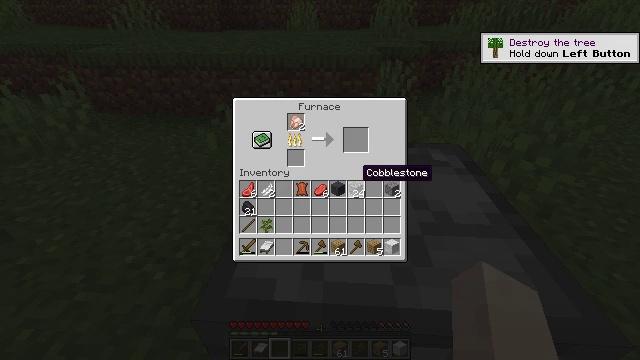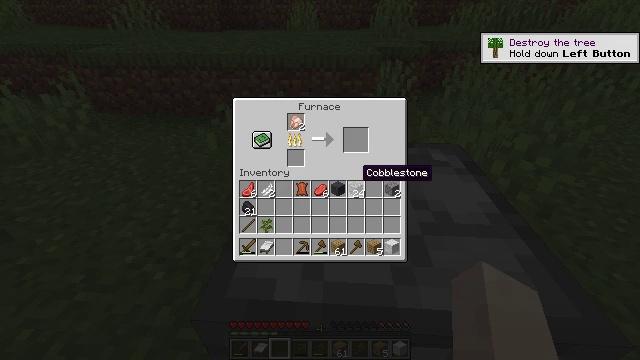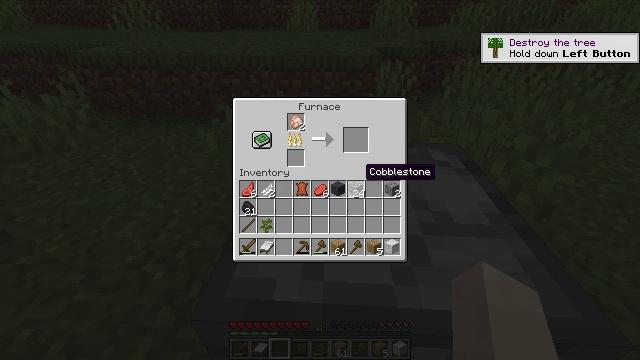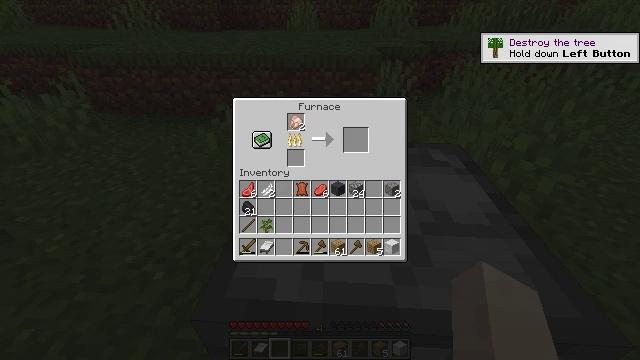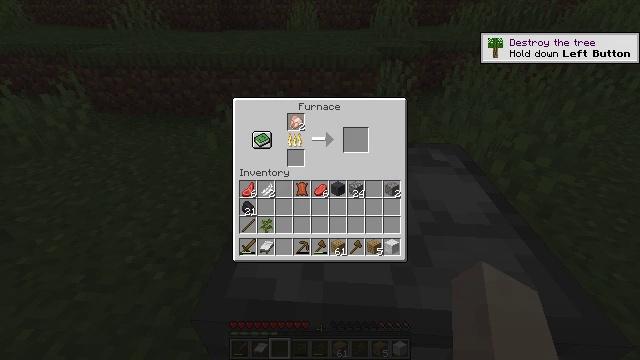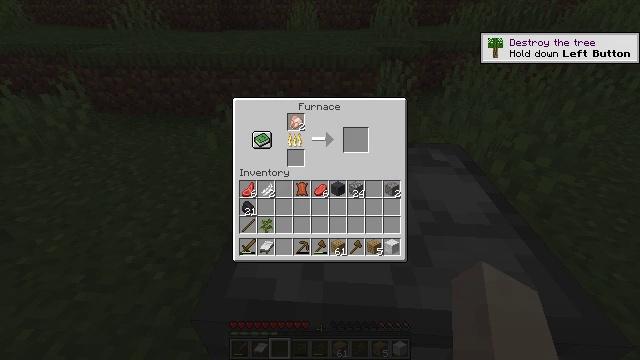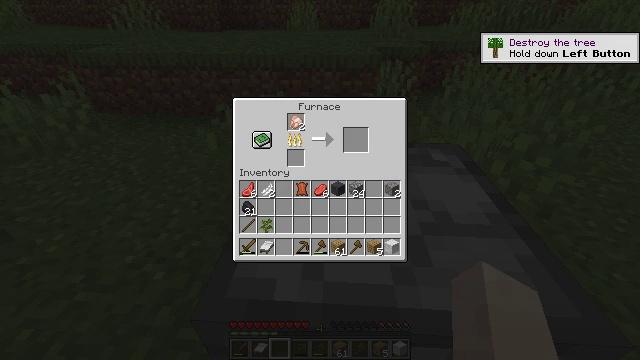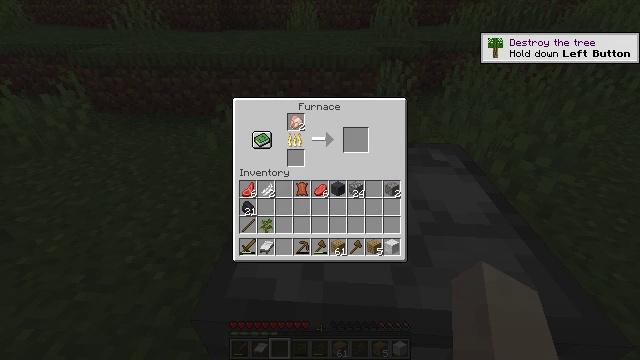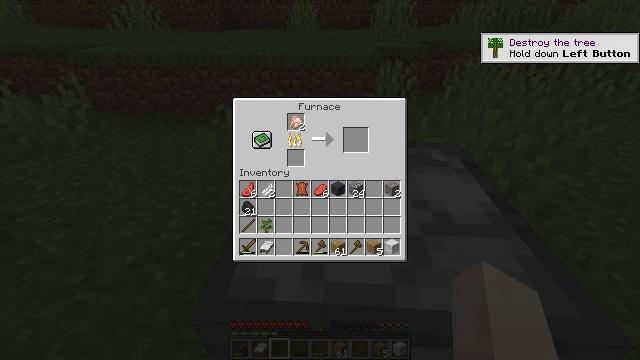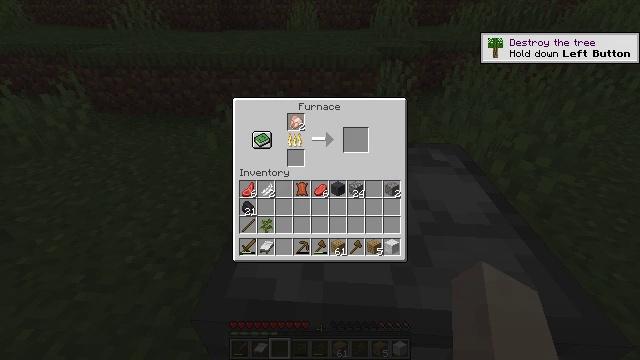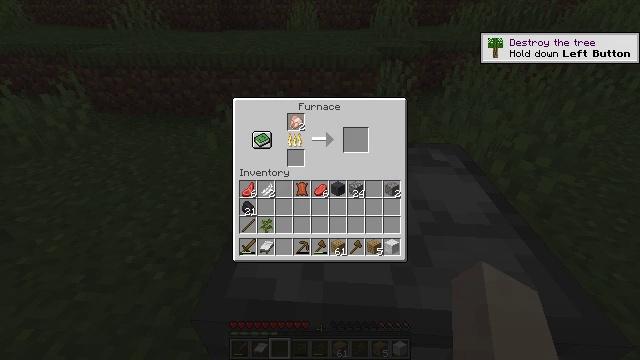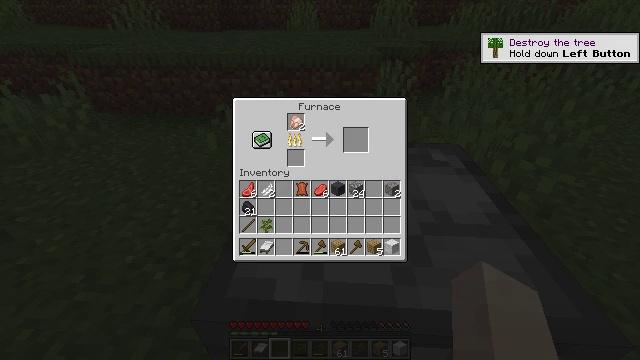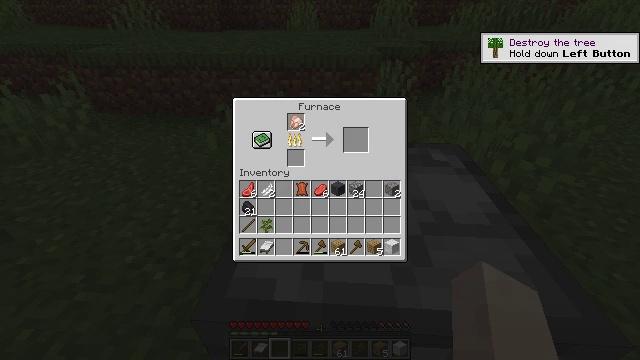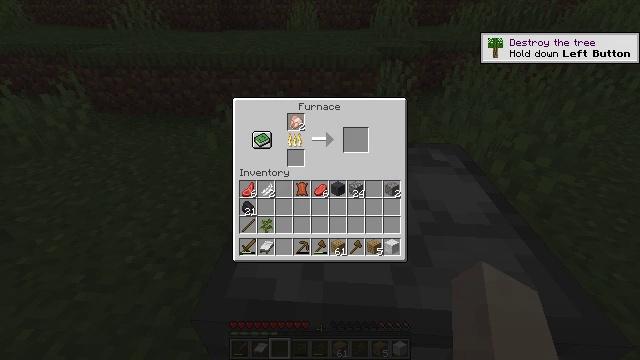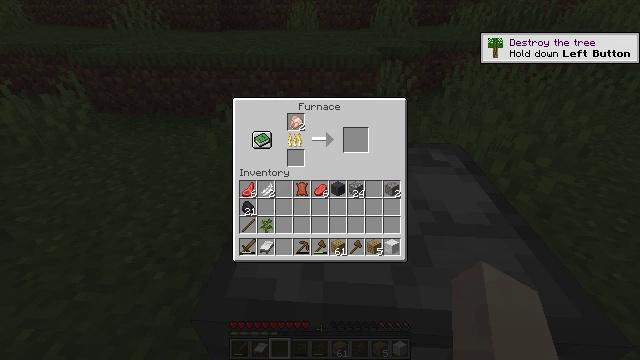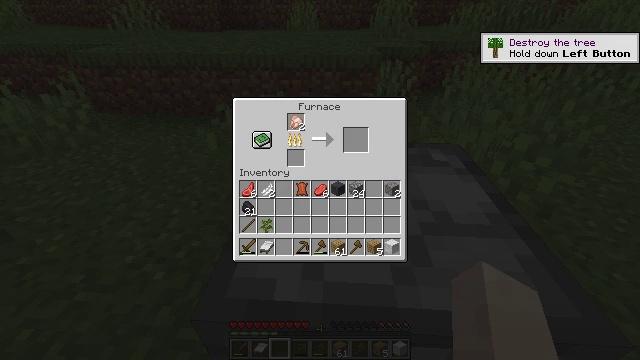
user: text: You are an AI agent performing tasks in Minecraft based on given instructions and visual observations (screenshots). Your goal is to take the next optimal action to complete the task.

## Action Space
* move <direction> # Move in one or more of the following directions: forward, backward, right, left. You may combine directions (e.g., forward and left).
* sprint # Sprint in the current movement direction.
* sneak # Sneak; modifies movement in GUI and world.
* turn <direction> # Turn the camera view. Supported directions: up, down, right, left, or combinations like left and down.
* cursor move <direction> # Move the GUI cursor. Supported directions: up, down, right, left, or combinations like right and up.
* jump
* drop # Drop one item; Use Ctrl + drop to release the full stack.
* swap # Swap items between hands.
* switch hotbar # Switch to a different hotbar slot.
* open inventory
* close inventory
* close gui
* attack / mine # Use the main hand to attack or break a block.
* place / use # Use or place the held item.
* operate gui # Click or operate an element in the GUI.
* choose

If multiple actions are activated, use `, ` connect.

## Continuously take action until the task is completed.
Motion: motion action
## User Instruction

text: Get a cooked chicken by cooking it.
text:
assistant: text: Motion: no_op
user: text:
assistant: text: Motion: no_op
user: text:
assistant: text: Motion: cursor move right and up
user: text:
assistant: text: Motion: cursor move right and up
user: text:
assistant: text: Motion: cursor move right and up
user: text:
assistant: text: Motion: cursor move right and up
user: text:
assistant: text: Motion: cursor move right and up
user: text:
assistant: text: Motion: cursor move right
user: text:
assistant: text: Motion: no_op
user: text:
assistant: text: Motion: no_op
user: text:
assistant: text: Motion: no_op
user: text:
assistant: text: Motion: no_op
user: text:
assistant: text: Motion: no_op
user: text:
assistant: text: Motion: no_op
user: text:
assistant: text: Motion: no_op
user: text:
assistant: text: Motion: no_op
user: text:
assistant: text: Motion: no_op
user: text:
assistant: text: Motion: no_op
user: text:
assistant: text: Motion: no_op
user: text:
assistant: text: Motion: no_op
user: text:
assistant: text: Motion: no_op
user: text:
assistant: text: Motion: no_op
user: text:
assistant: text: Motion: no_op
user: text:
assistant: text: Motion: no_op
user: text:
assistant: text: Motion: no_op
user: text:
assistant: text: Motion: no_op
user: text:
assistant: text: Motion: no_op
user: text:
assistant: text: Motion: no_op
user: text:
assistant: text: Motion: no_op
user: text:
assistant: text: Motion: no_op